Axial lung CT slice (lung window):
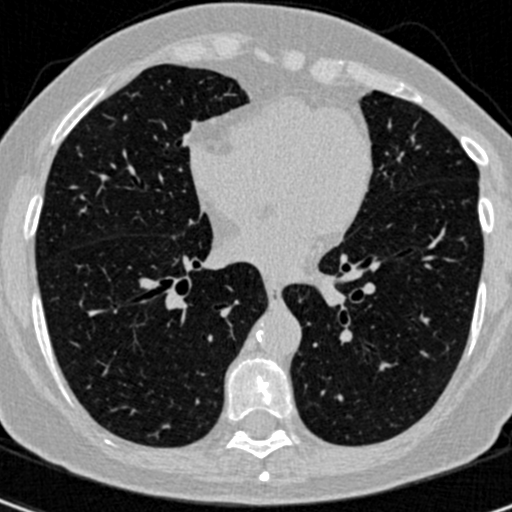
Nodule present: no